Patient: sex M, age 46
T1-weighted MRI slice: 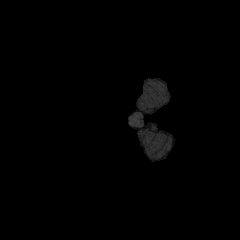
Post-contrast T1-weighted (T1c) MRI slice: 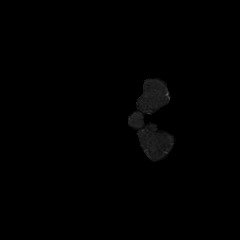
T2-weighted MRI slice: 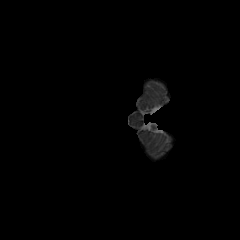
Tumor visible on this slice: no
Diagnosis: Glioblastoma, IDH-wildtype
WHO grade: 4